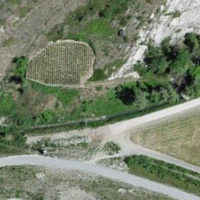
EUNIS habitat code: 43
Species observed at this site:
Lysandra coridon
Aphantopus hyperantus
Melanargia galathea
Hipparchia semele
Lasiommata megera
Satyrus ferula
Lysandra bellargus
Brenthis daphne
Cyaniris semiargus
Minois dryas
Humulus lupulus
Thymelicus sylvestris